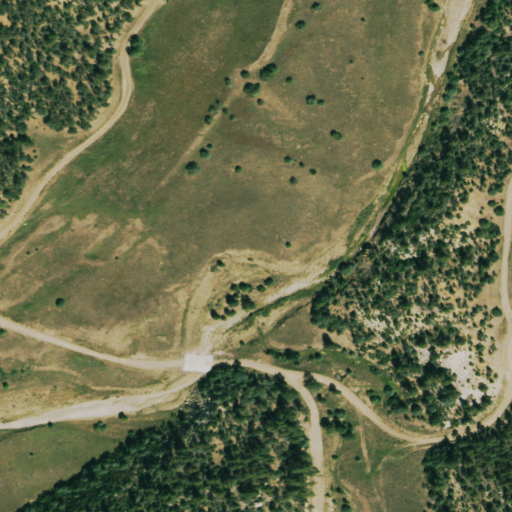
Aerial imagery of valley in Colorado named Sawmill Canyon containing shrub, evergreen forest, grassland, and deciduous forest